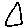
Label: triangle